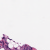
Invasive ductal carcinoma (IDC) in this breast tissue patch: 0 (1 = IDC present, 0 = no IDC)